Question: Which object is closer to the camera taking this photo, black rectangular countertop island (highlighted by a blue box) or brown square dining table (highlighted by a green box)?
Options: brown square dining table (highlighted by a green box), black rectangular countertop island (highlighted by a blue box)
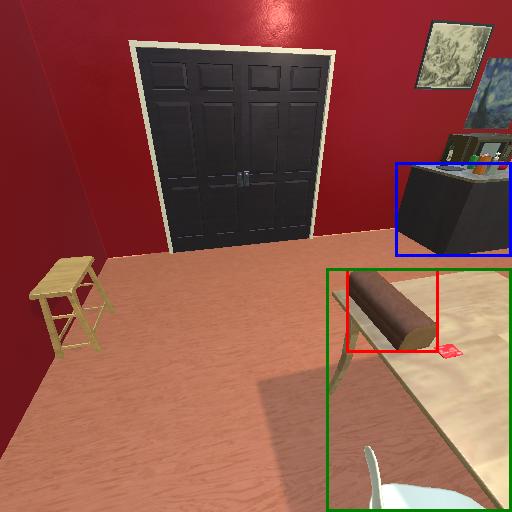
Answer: brown square dining table (highlighted by a green box)